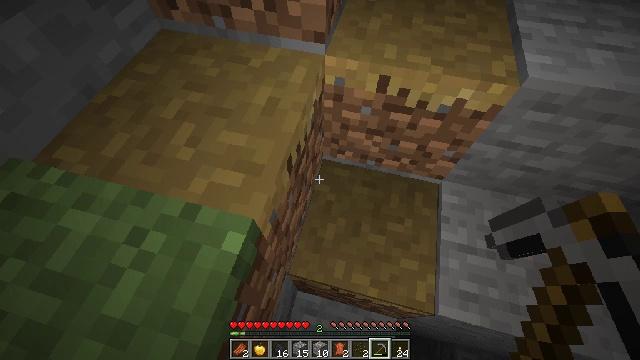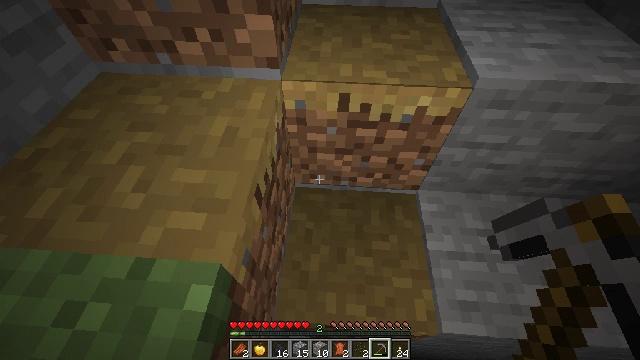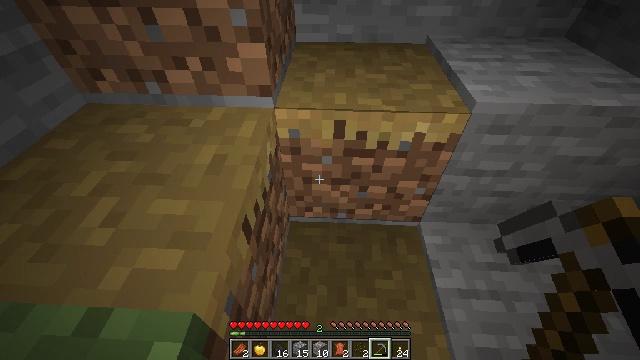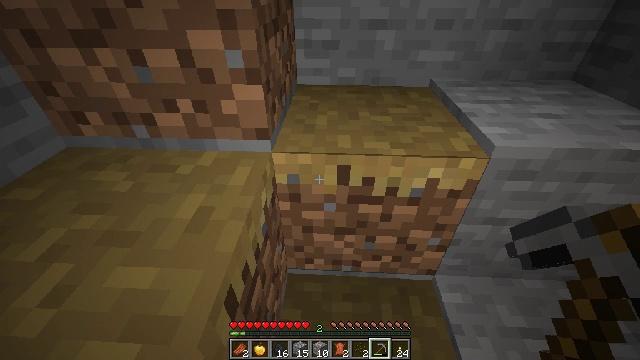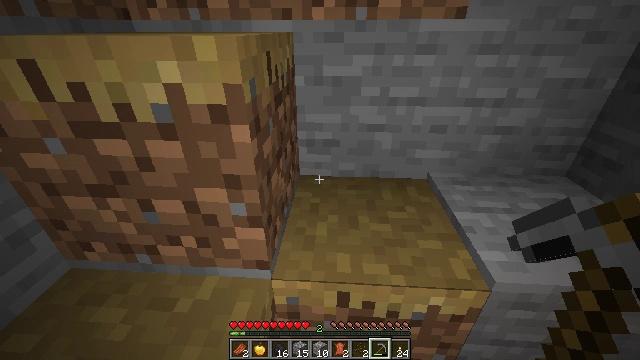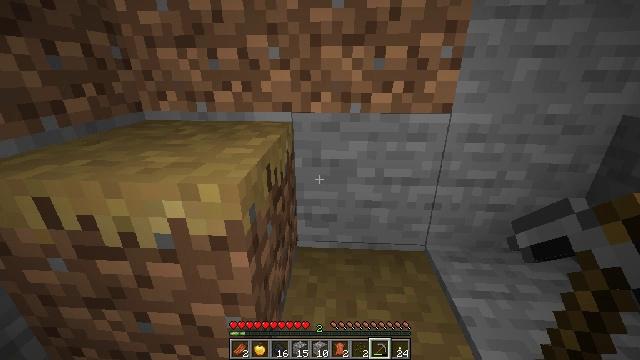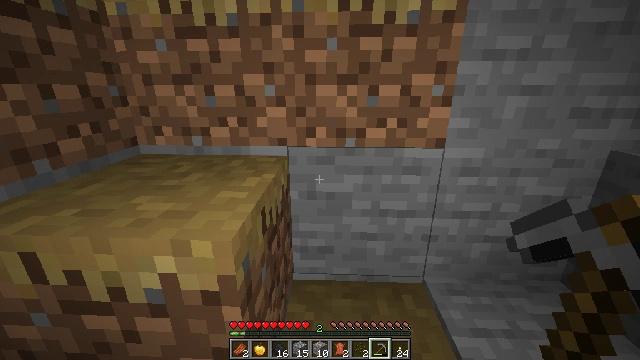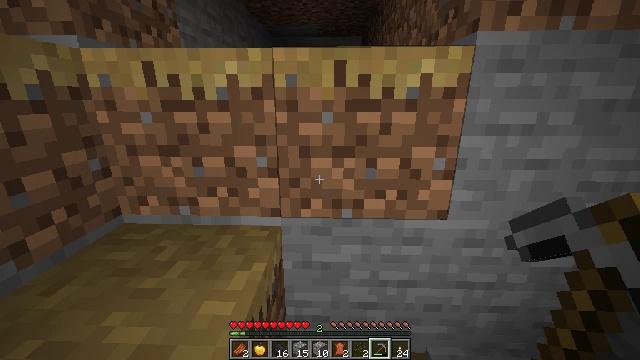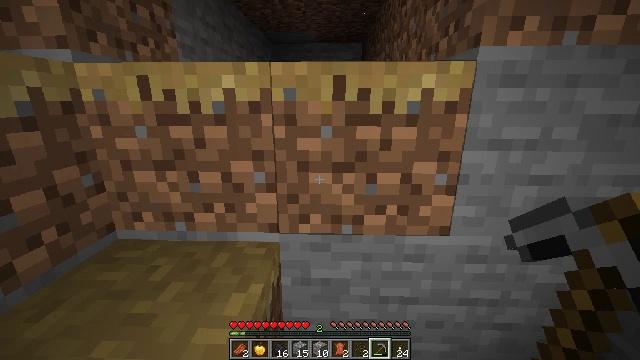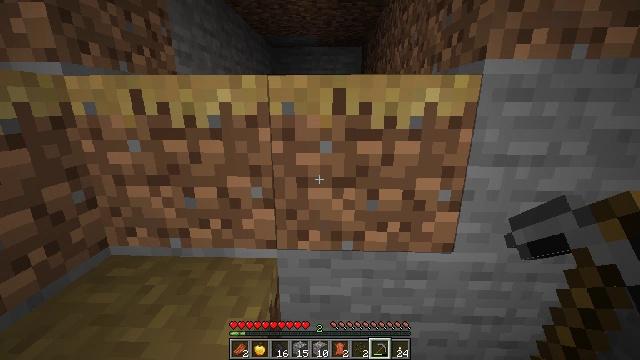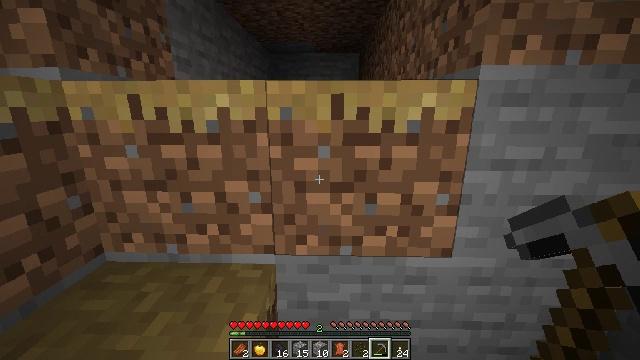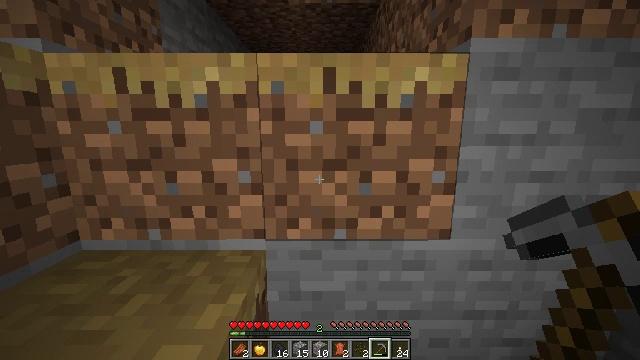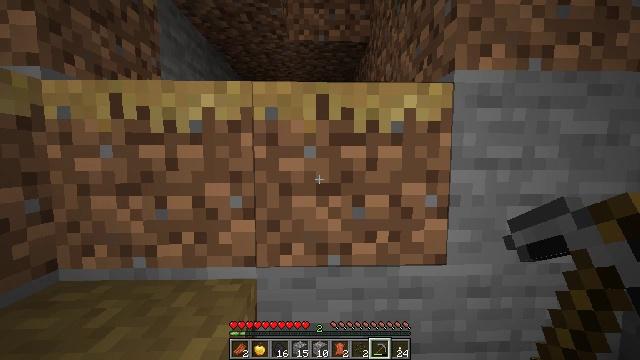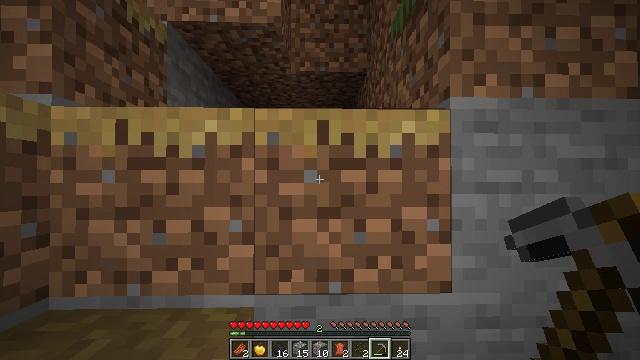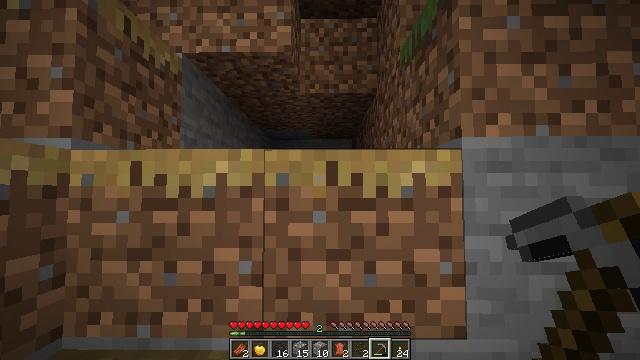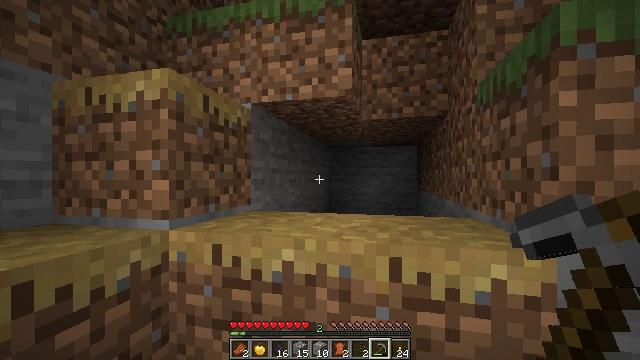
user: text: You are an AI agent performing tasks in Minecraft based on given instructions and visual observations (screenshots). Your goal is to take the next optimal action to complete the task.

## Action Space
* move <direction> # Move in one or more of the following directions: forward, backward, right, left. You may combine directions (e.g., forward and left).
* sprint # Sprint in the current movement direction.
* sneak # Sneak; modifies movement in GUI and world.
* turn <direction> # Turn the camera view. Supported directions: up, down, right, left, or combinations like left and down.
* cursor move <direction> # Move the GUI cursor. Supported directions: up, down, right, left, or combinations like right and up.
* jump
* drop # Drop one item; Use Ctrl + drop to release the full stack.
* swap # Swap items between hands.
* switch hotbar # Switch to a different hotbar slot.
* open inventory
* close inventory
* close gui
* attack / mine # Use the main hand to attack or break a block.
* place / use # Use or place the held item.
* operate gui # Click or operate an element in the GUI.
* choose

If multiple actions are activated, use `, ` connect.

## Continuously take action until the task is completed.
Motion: motion action
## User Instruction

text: Gather some oak stairs for reuse.
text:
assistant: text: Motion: move forward, turn right and up, jump
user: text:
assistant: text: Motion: move forward, turn right and up, jump
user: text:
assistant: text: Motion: move forward, turn up, jump
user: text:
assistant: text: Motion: move forward, turn up, jump
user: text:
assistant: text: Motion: move forward, turn up, jump
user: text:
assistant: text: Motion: move forward, turn up, jump
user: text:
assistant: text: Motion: move forward, turn up, jump
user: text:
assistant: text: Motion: move forward, jump
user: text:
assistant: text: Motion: move forward, jump
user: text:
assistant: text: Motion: move forward, turn up, jump
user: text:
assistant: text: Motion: move forward, turn right and up, jump
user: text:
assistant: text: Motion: move forward, turn right and up, jump
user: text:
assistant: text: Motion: move forward, turn up, jump
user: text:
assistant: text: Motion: move forward, turn left and up, jump
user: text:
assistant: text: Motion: move forward, turn left and down, jump
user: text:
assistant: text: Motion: move forward, turn left and down, jump
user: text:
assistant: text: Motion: move forward, turn left and down, jump
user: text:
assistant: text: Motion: move forward, jump
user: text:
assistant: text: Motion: move forward, jump
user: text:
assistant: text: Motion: move forward, jump
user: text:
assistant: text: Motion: move forward, turn right and up, jump
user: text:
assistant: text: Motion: move forward, turn right and up, jump
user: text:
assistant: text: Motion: move forward, turn right and up, jump
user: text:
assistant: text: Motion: move forward, turn up, jump
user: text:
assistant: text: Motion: move forward, jump
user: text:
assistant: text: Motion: move forward, turn left and down, jump
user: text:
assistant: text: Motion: move forward, turn left and down, jump
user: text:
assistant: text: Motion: move forward, turn left and down, jump
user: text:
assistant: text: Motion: move forward, turn left and down, jump
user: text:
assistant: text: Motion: move forward, jump